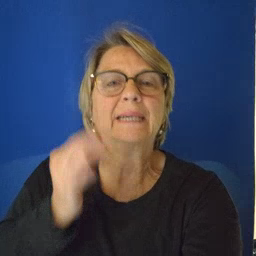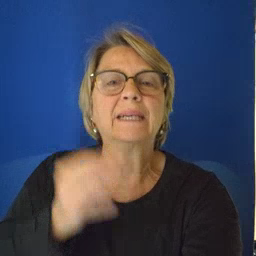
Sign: kitty